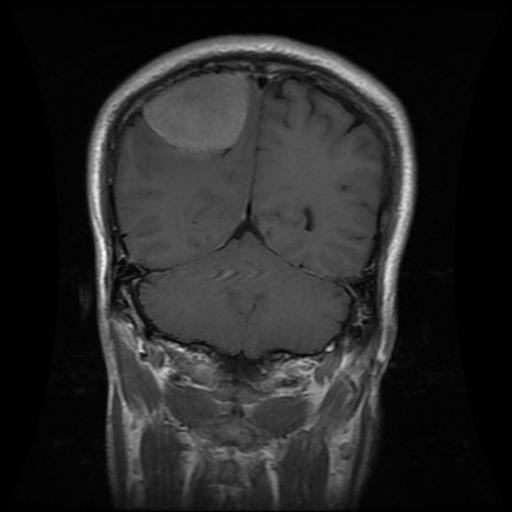
Label: meningioma